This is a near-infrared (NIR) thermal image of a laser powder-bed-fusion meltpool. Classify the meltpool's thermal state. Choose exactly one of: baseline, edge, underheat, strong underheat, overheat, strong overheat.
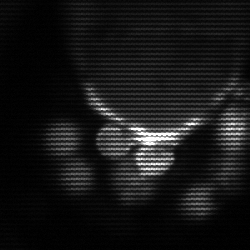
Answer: baseline